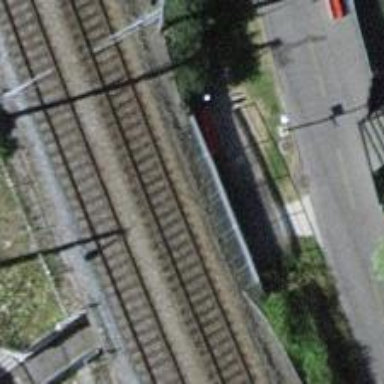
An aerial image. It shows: Footway tunnel.